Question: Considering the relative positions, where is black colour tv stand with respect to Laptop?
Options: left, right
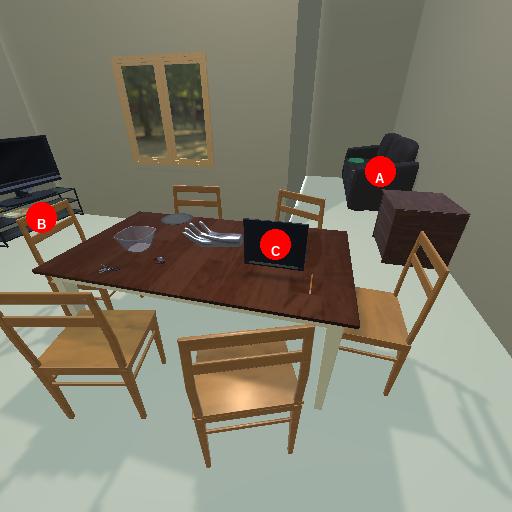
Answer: left